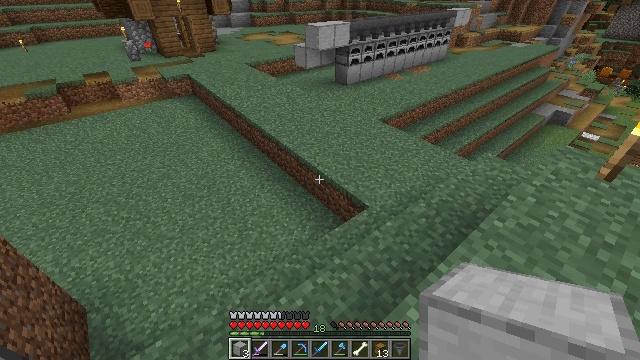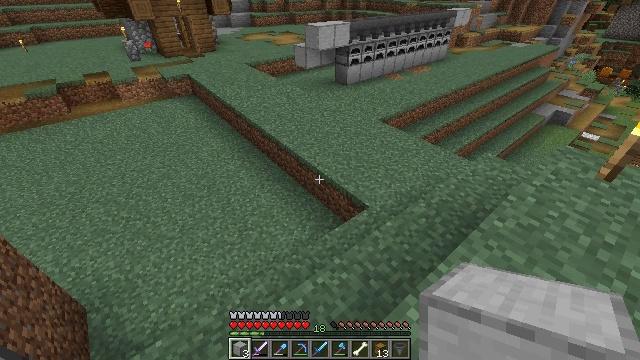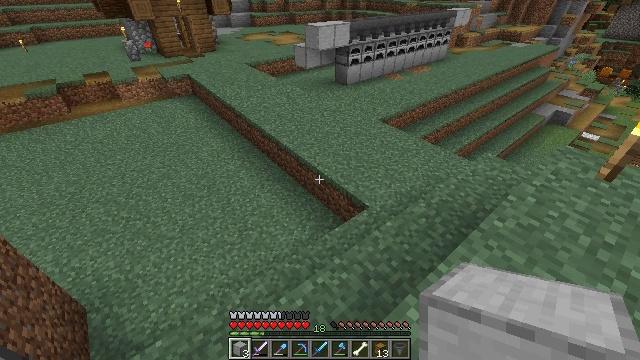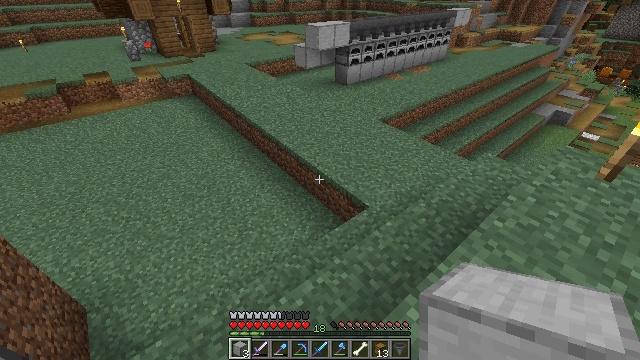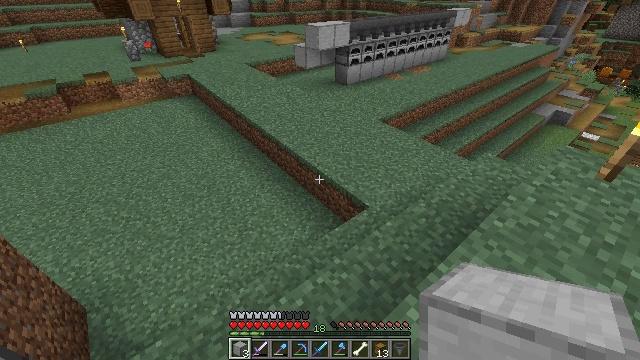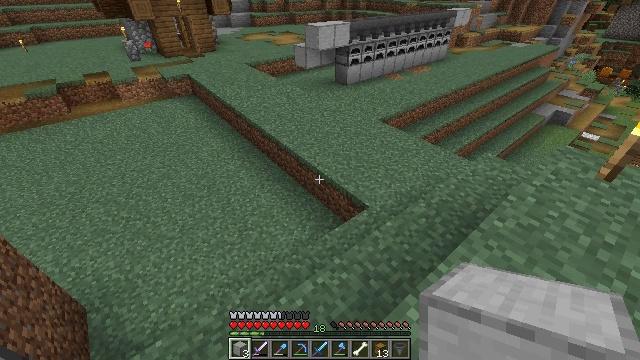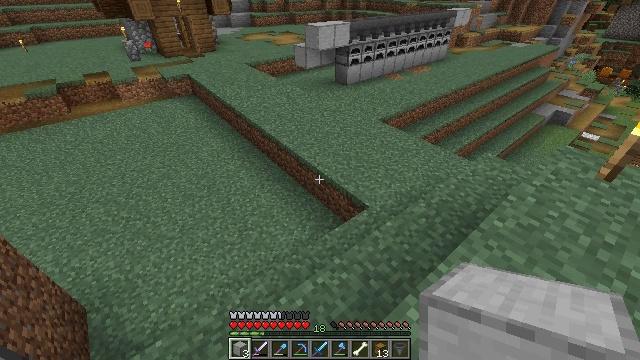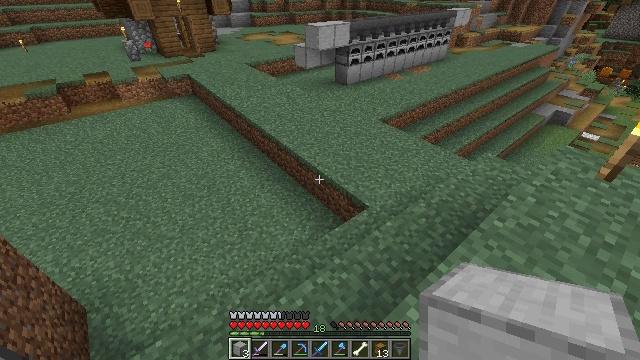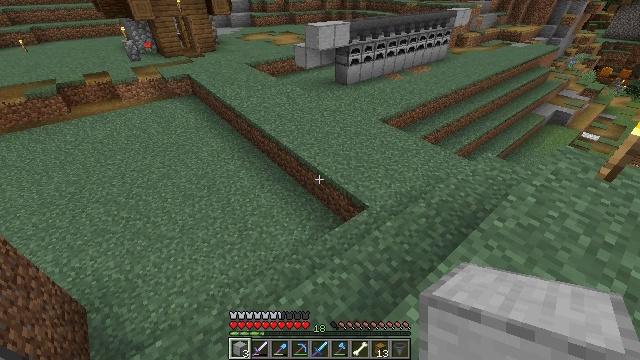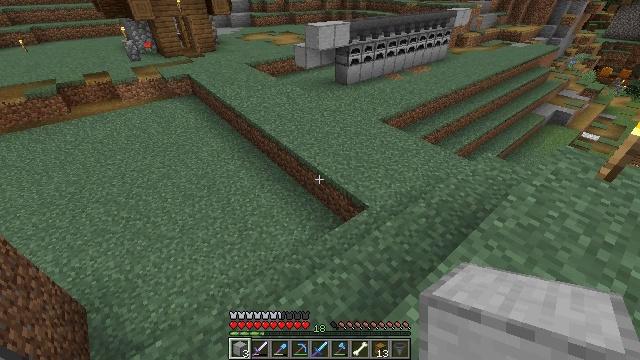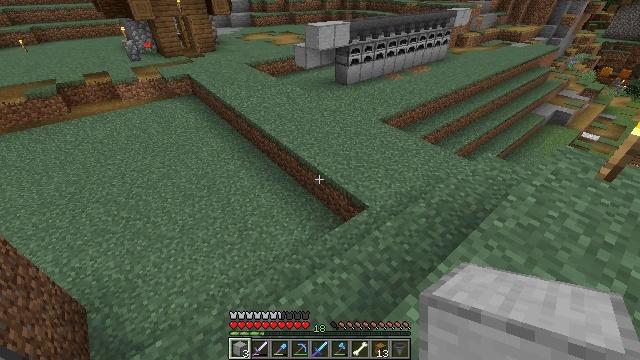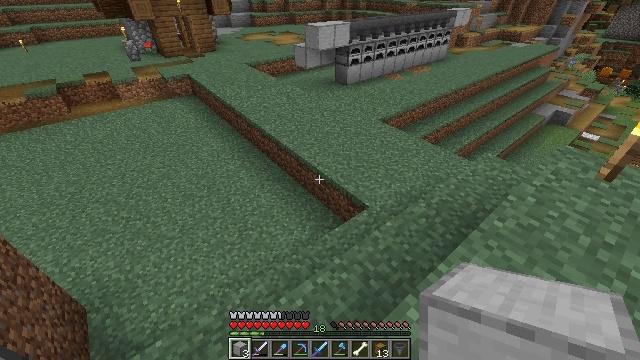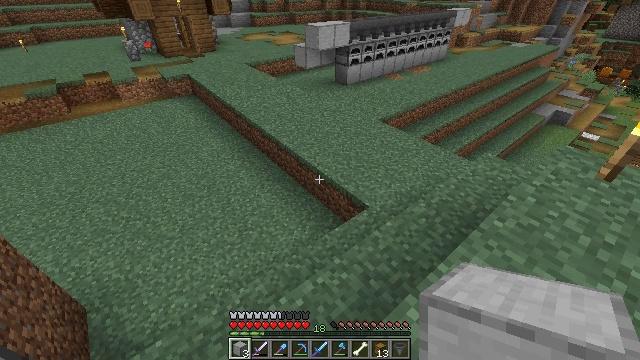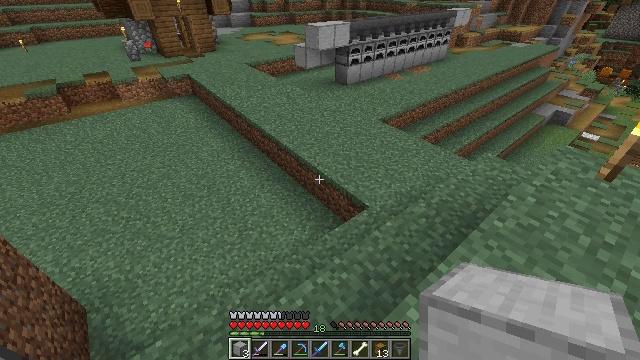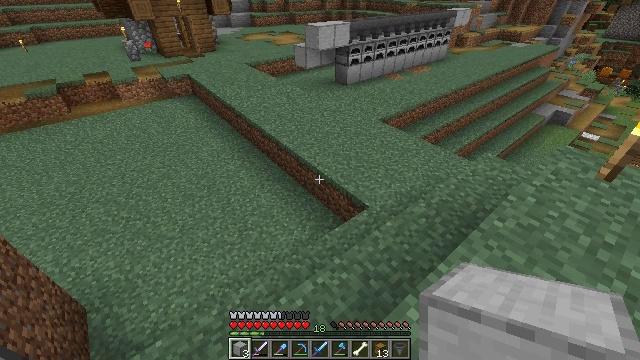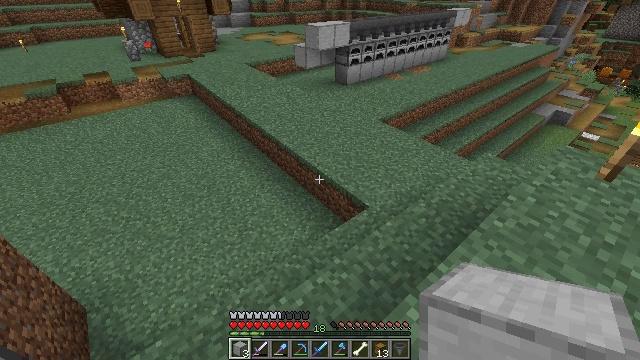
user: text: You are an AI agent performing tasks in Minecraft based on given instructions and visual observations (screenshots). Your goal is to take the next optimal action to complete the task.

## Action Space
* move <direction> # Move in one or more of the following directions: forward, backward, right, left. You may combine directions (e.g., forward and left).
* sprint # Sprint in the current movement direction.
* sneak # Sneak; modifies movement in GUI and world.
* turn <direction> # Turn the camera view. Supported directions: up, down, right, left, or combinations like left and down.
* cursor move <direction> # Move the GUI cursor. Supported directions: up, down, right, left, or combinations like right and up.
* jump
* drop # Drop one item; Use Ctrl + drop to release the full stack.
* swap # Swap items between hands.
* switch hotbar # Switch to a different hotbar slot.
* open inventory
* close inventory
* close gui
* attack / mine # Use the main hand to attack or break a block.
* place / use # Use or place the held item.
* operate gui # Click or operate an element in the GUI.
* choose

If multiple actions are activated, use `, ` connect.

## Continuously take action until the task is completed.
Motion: motion action
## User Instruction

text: Interact with the furnace to make smooth stone.
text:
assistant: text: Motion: no_op
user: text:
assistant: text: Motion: no_op
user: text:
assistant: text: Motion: no_op
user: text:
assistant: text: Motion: no_op
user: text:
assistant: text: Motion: no_op
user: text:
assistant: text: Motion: no_op
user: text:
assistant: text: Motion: no_op
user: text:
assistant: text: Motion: no_op
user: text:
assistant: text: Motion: no_op
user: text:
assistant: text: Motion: no_op
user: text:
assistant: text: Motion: no_op
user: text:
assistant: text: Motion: no_op
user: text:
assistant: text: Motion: no_op
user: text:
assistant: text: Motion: no_op
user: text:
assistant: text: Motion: no_op
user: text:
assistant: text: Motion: no_op
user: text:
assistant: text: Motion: no_op
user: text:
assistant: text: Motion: no_op
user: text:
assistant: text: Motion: no_op
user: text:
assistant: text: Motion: no_op
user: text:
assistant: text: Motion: no_op
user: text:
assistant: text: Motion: no_op
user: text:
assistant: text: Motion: no_op
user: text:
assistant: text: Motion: no_op
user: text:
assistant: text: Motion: no_op
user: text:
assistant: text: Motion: no_op
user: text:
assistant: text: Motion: no_op
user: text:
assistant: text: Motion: no_op
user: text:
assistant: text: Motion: no_op
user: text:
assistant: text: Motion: no_op